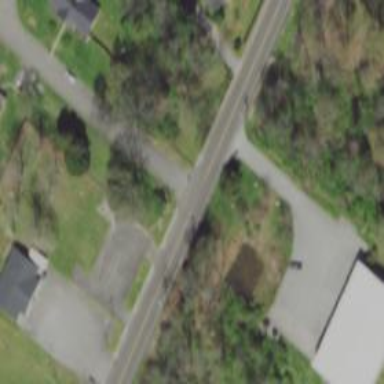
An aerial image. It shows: Unmarked crossing on footway.